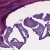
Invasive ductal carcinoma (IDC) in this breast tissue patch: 0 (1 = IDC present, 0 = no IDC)